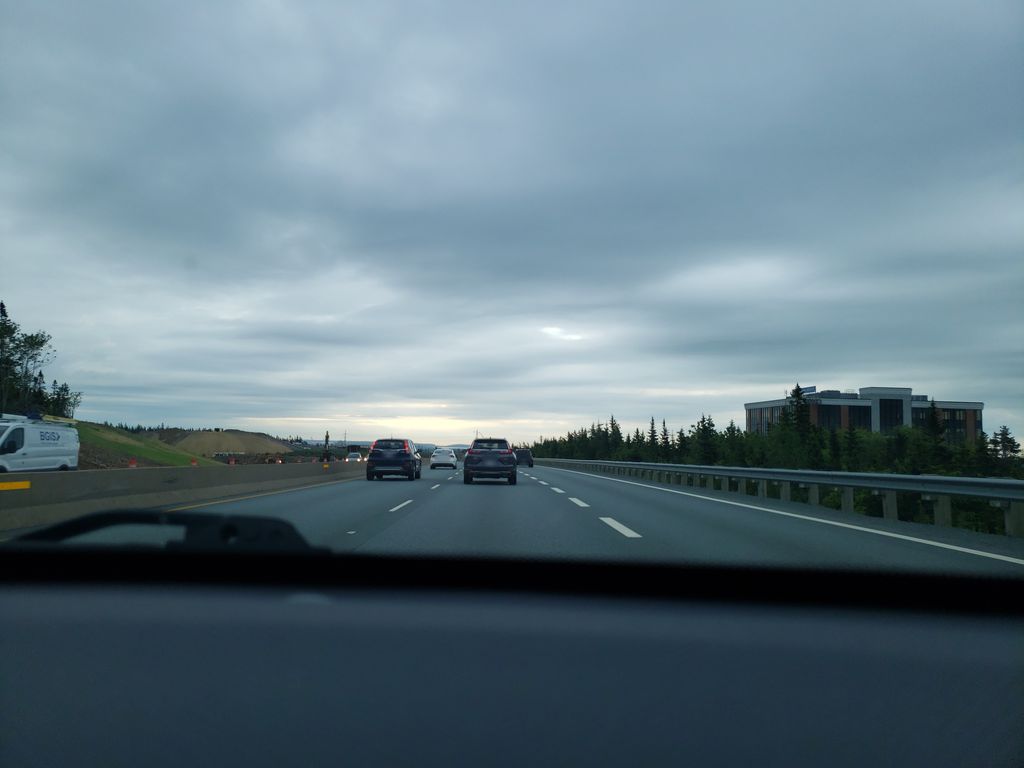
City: halifax